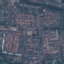
Label: Residential